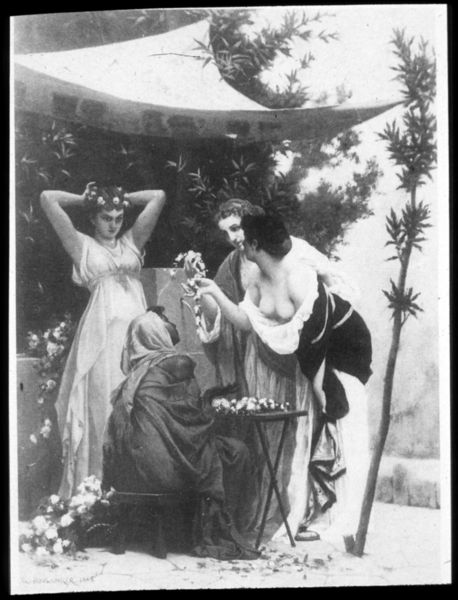
Titel: Blumenkranzverkäuferin
Künstler: Gustave Boulanger
Institution: Standort: unbekannt
Schlagwörter: baum, gemälde, weiß, frauen, blumen, brust, busen, schwarz, tisch, blüten, sonne, gewand, pflanze, schemel, impressionistisch, exotik, foto, vier, verkauf, antike, schwarz-weiß, kranz, lorbeer, urwald, hain, baldachin, blütenkranz, kränze, bekränzen, zeltdach, antikisiert, sonnenschutz, sonnensegel, sonnendach